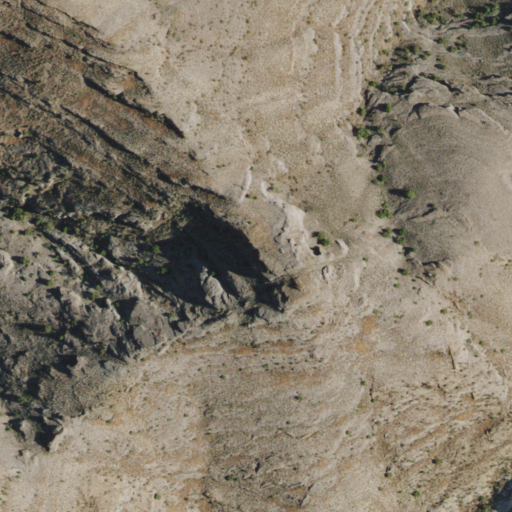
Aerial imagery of hills in Nevada named Leppy Hills containing only shrub